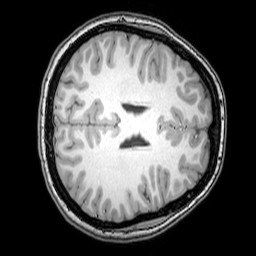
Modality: T1w
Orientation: axial
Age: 23
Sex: female
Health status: healthy
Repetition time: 0.081 s
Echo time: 0.037 s